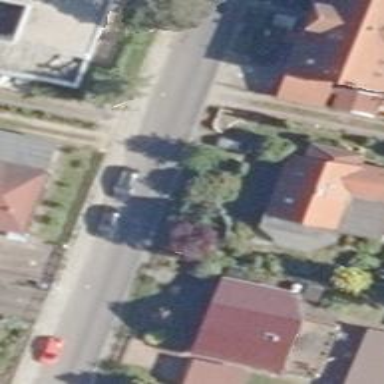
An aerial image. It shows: Residential road with asphalt surface.